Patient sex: M
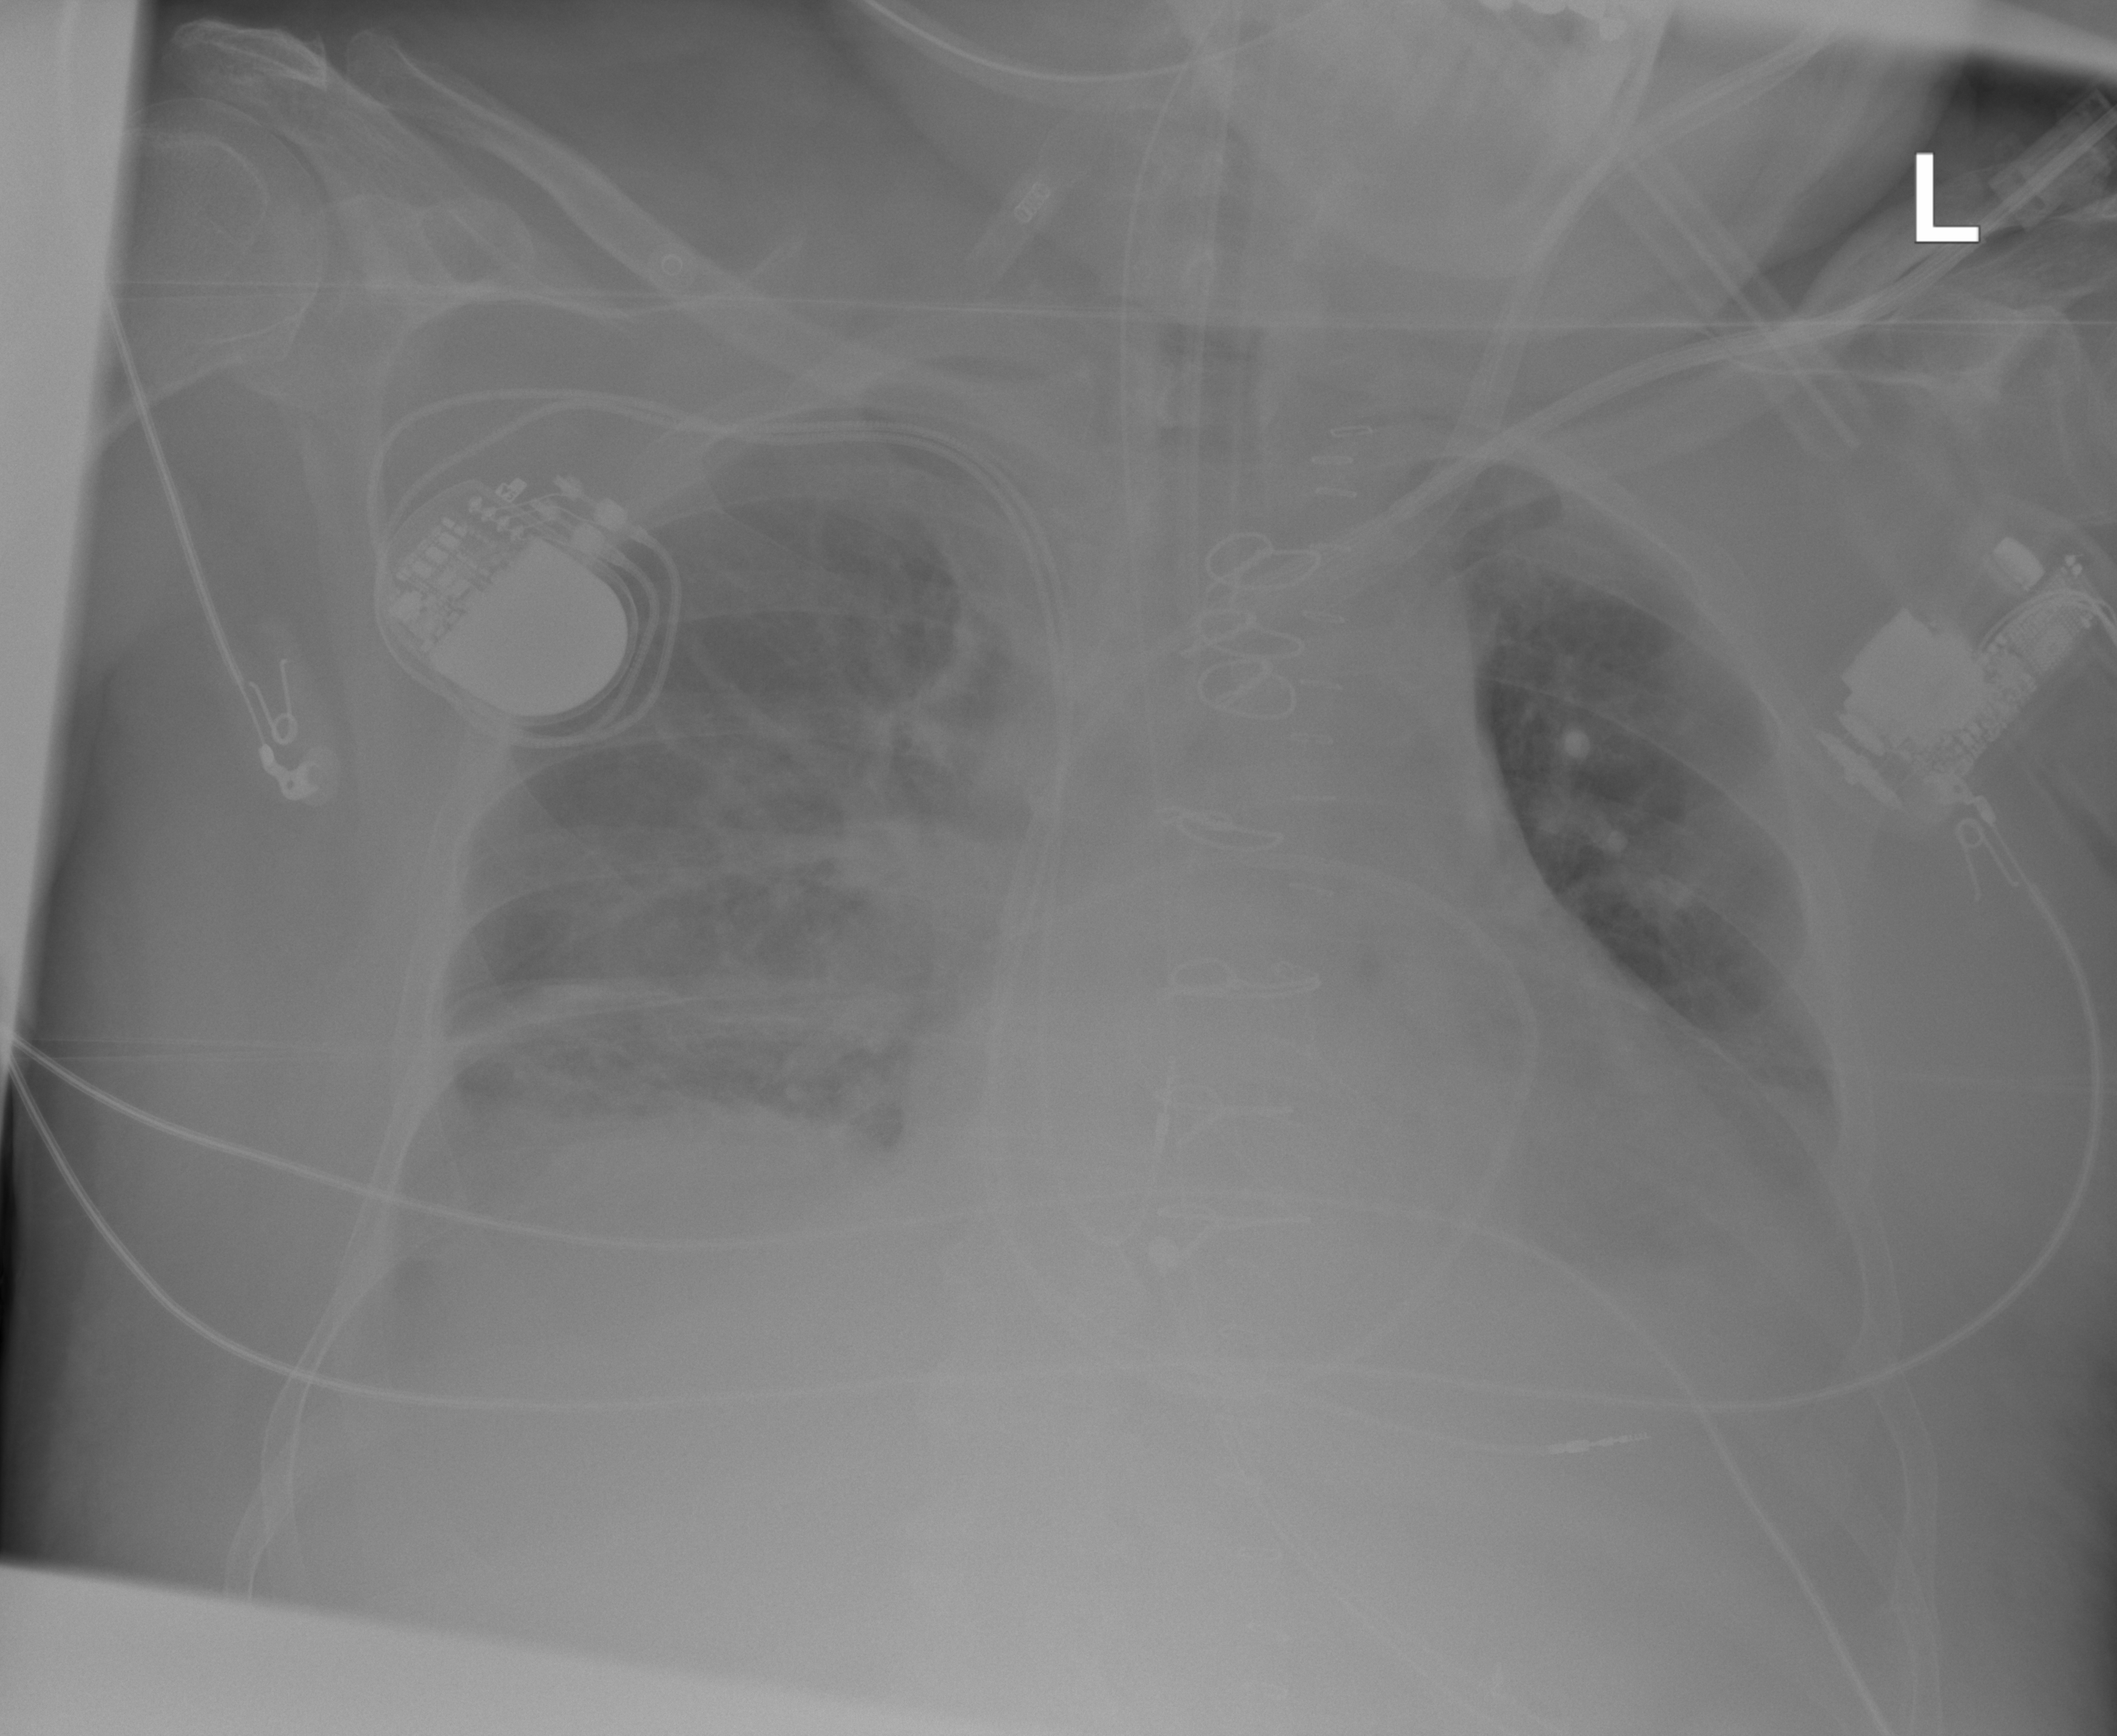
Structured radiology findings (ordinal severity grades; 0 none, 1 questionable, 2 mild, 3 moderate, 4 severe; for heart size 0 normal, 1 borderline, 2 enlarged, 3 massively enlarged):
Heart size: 2
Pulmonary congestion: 0
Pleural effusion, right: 2
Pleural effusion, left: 2
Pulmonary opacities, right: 2
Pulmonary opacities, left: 0
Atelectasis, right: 2
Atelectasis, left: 2